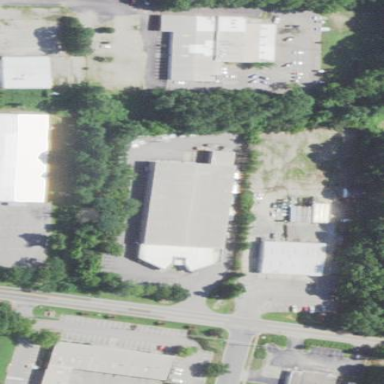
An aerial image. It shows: Commercial building.